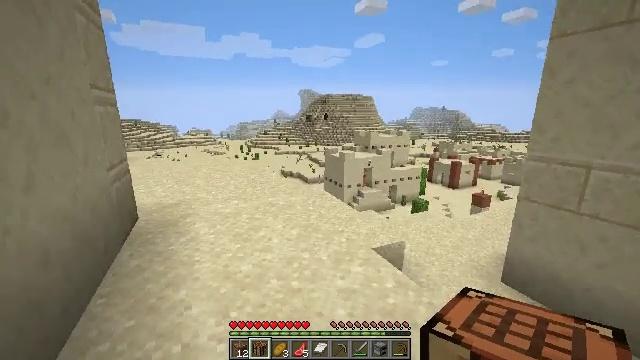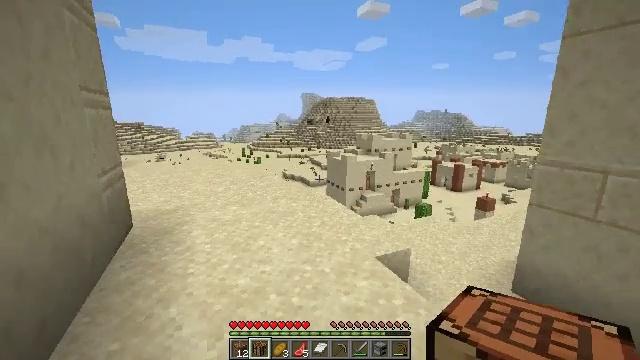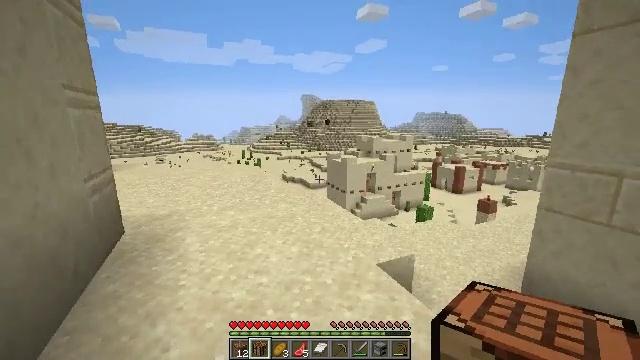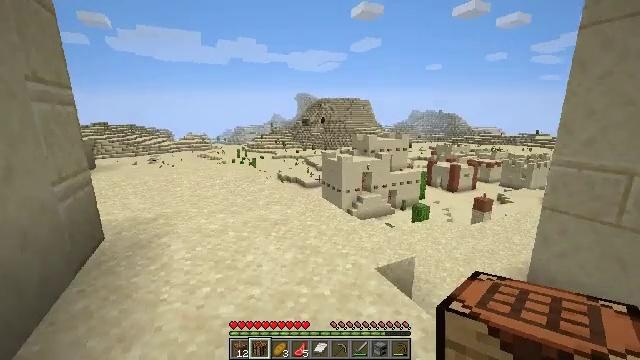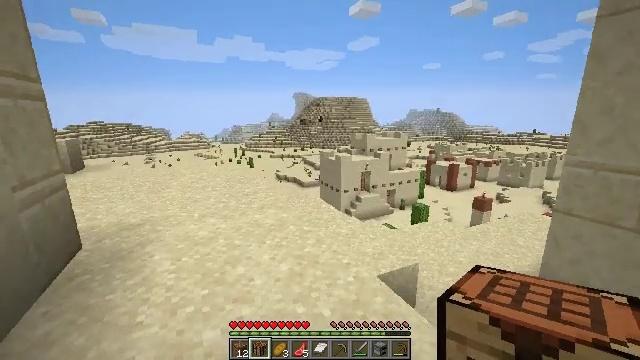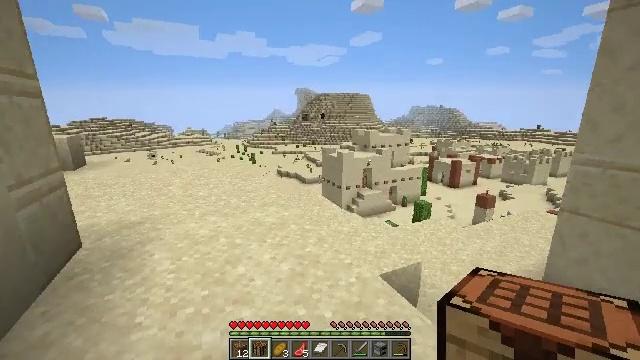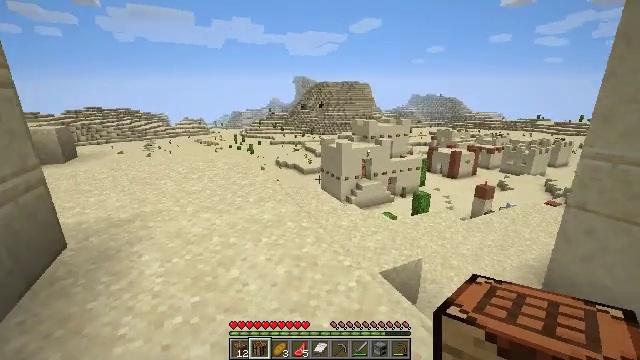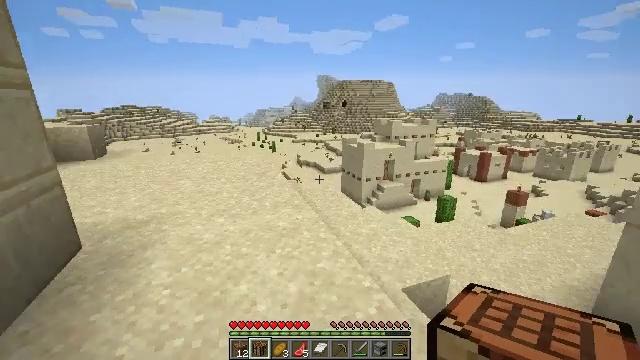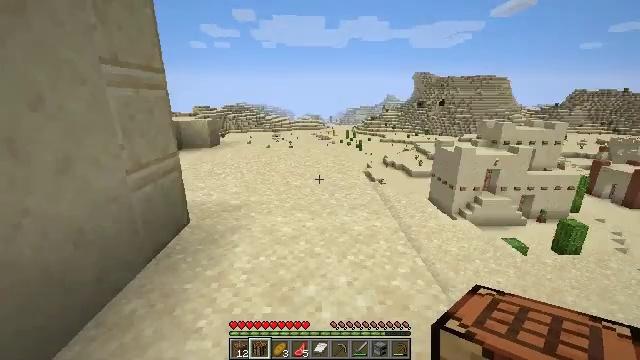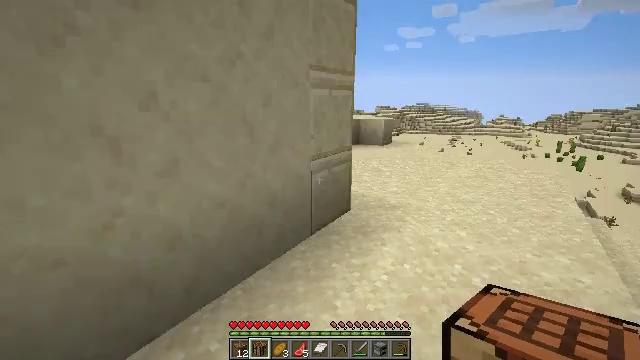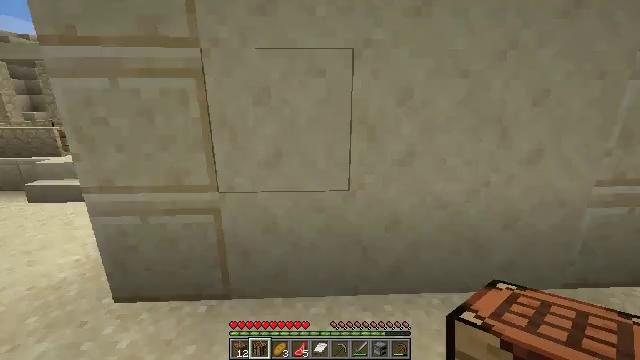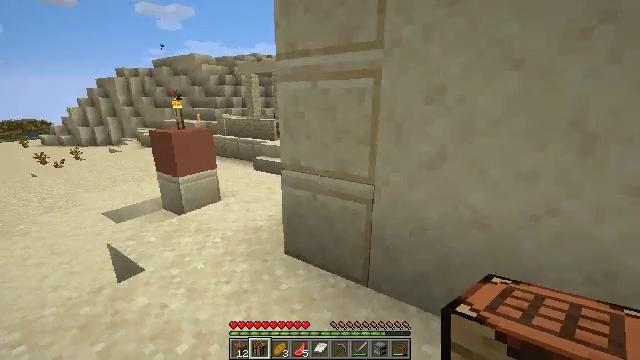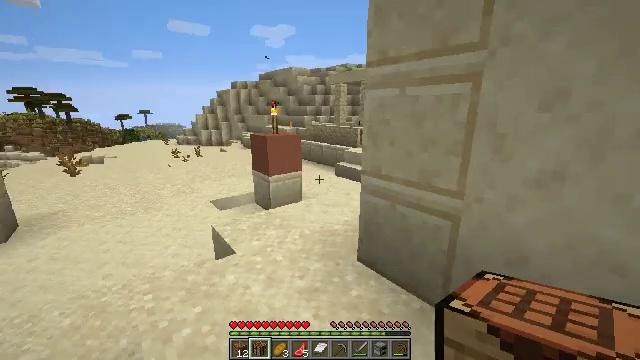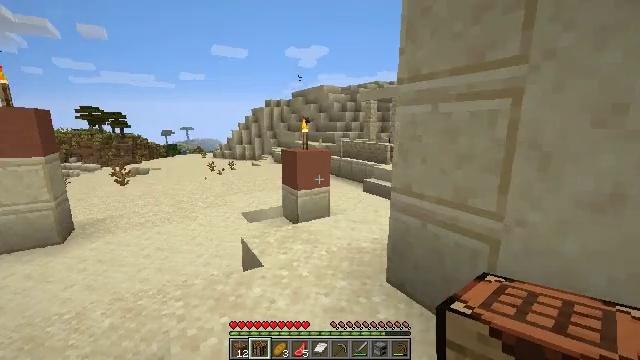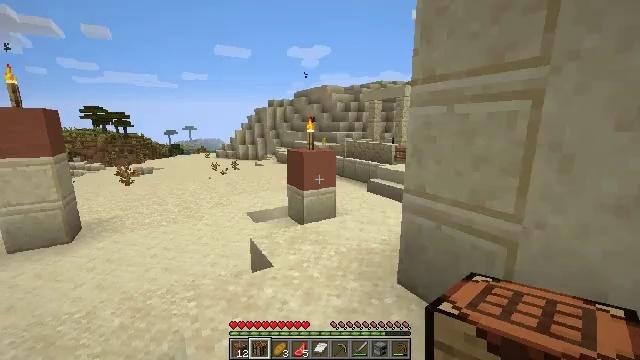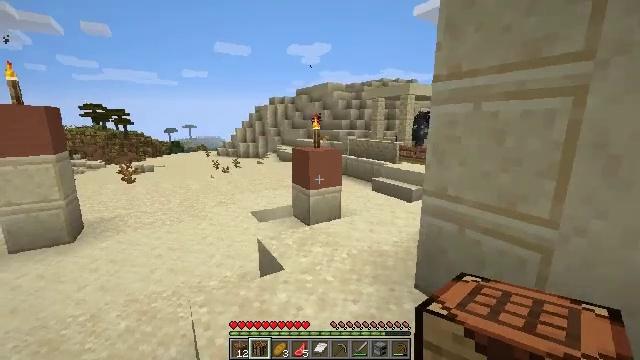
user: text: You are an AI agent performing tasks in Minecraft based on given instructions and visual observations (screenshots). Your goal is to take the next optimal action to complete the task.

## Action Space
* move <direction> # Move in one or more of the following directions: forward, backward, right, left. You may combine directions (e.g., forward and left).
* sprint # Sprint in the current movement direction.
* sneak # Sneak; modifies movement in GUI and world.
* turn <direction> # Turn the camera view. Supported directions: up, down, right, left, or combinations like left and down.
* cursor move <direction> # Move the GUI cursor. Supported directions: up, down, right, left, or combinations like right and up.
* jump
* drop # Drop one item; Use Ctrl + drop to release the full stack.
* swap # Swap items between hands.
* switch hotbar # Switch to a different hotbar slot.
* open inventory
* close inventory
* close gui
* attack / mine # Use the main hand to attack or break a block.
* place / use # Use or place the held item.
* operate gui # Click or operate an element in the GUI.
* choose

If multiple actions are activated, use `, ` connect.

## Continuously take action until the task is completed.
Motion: motion action
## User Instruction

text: Attack the jungle fence gate to remove it.
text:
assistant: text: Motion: move forward
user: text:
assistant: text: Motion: move forward
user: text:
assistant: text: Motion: move forward, turn right
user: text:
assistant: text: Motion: move forward
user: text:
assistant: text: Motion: move forward
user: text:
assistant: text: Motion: move forward, turn down
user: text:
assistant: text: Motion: move forward, turn left
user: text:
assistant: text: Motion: turn left
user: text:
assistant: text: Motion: turn left
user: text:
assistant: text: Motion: turn left
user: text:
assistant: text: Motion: turn left
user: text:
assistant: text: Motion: turn left and up
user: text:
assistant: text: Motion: move left, turn left and up
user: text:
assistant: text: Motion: move forward and move left
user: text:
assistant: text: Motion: move forward and move left
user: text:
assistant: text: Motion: move forward and move left, turn right
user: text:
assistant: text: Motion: move forward and move left, turn right
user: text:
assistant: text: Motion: move forward and move left, turn left and down
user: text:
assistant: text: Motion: move forward and move left, turn down
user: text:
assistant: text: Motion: move forward and move left, turn right and down
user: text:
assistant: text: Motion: move forward and move left, turn right
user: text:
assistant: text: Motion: move forward
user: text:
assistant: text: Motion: move forward
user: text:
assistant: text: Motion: move forward
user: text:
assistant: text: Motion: move forward
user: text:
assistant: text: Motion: move forward
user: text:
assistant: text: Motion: move forward, turn left
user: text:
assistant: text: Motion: turn left
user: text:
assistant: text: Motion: turn left
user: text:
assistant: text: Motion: turn left and down